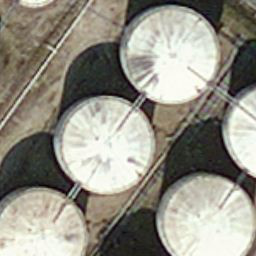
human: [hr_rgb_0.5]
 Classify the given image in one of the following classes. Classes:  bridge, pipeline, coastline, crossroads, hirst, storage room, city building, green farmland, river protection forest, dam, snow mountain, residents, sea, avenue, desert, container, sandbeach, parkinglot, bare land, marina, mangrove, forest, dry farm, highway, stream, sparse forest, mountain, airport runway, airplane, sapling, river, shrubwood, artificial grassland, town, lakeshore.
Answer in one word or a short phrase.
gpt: storage room